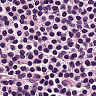
Metastatic tissue present: no